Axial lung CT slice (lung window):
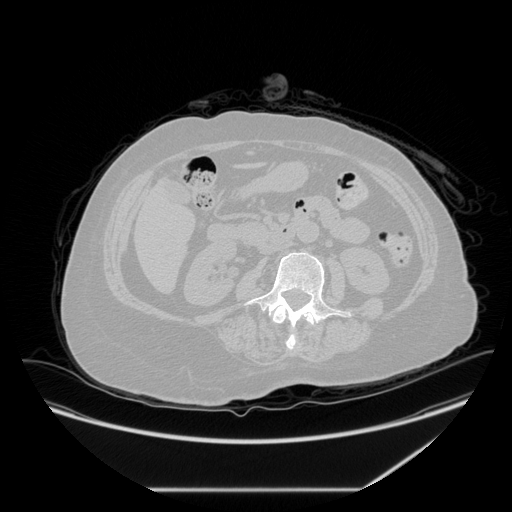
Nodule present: no